Field crop: maize
Growth stage: 2
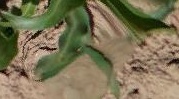
Species: maize